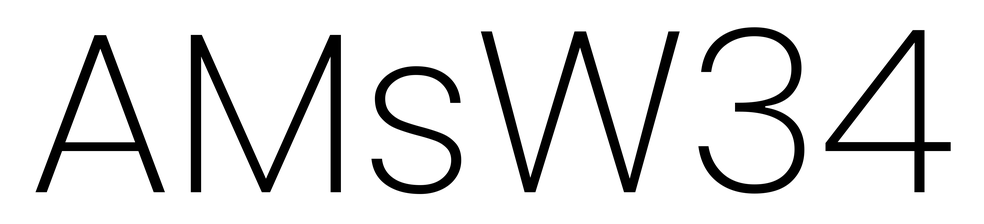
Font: Poppins-ExtraLight